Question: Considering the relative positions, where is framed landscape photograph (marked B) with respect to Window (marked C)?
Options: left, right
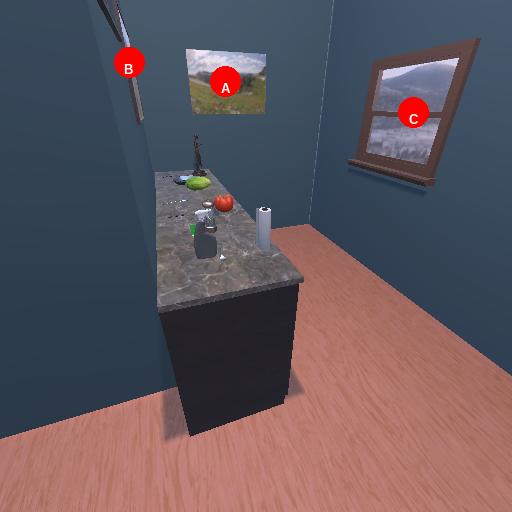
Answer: left